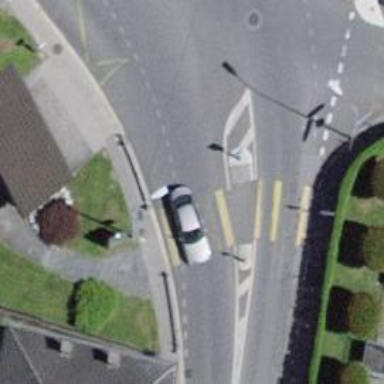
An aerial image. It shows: Uncontrolled zebra crossing on the road.